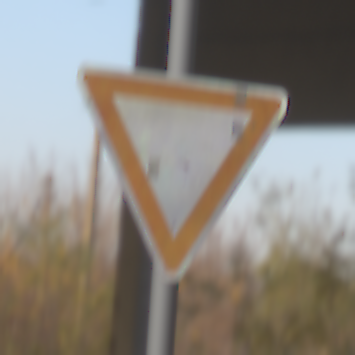
Verkehrszeichen: VorfahrtGewaehren
Umgebung: Roofed, Suburban
Tageszeit: SunriseSunset
Wetter: Clear
Licht: Natural
Jahreszeit: NotSpecified
Kontrast: MediumContrast